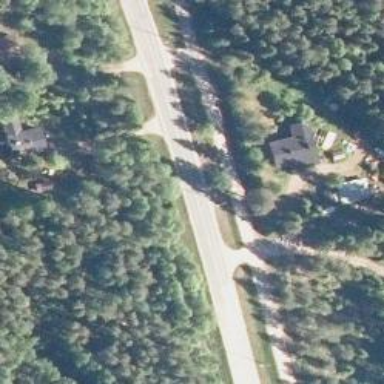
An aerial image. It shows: Asphalt cycleway.